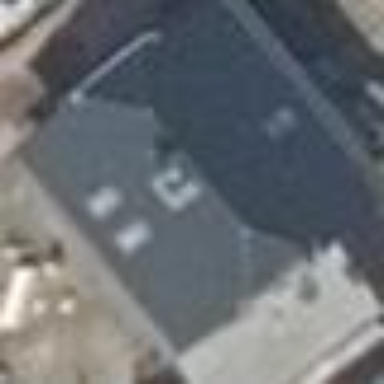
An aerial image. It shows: Detached building with half-hipped roof.